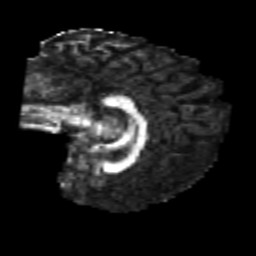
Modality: FA
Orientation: sagittal
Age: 22
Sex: female
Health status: healthy
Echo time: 0.074 s